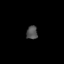
Tissue: lung
Cell type: Epithelial cells
Senescence score: 0.1582
Nuclear area (px): 146
Mean DAPI intensity: 82.082